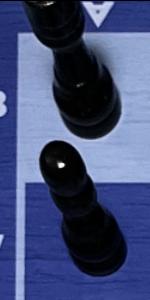
Label: Pawn_Black